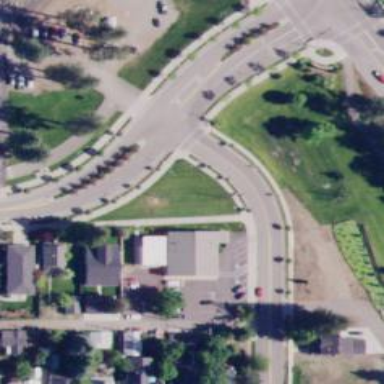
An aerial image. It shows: Stop road.